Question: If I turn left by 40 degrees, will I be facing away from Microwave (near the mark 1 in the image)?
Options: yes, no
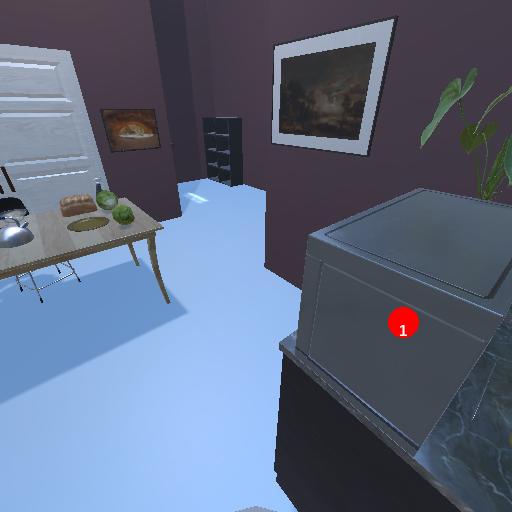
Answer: yes